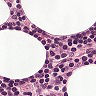
Metastatic tissue present: no